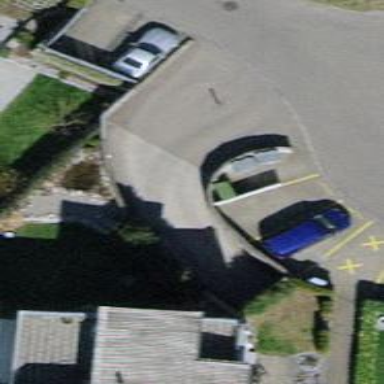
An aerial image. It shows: Concrete driveway.